Question: I try to render lights on some models.
All models have some uniques options (scale, position, rotation). I create a matrix with all this options and change all model's vertices from this matrix.
I have a big problem when the model has a negative scale, the normal is reversed and don't looks like it should.

Here the code I use:
'''
vec3.calcNormal = function( a, b, c, dest ) {
var v1 = dest || vec3.create(), v2 = vec3.create();
vec3.subtract( c, b, v1 );
vec3.subtract( a, b, v2 );
vec3.cross( v1, v2 );
return vec3.normalize(v1);
};
'''
---
'''
// Apply matrix on vertices
size = vertices.length;
vert = new Array(size);
for( i=0; i<size; ++i ) {
vert[i] = vec3.create();
mat4.multiplyVec3( matrix, vertices[i], vert[i] );
}
// Generate face normals
face_normal = new Array(faces.length);
for ( i=0, count=faces.length; i<count; ++i ) {
face = faces[i];
face_normal[i] = vec3.create();
vec3.calcNormal(
vert[ face.vertidx[0] ],
vert[ face.vertidx[1] ],
vert[ face.vertidx[2] ],
face_normal[i]
);
}
'''
Does someone know how to fix this problem ?
I tried to scale back the normal or don't scale it at all, but It didn't work.
'''
// Get normal matrix
mat3.transpose( mat4.toInverseMat3(matrix), normalMat );
// Apply matrix on vertices
size = vertices.length;
vert = new Array(size);
for( i=0; i<size; ++i ) {
vert[i] = vec3.create();
mat4.multiplyVec3( matrix, vertices[i], vert[i] );
}
// Generate face normals
face_normal = new Array(faces.length);
for ( i=0, count=faces.length; i<count; ++i ) {
face = faces[i];
face_normal[i] = vec3.create();
vec3.calcNormal(
vertices[ face.vertidx[0] ],
vertices[ face.vertidx[1] ],
vertices[ face.vertidx[2] ],
face_normal[i]
);
mat3.multiplyVec3( normalMat, face_normal[i] );
}
'''
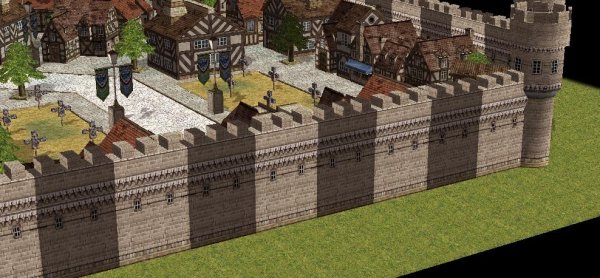
Answer: Negative scale value will flip your geometry: <URL>. If you need to shrink it you should use fraction value.